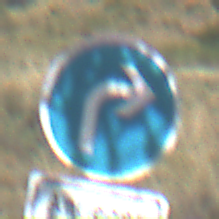
Verkehrszeichen: VorgeschriebeneFahrtrichtungRechts
Zusatzzeichen unten: PersonengruppenFrei1
Umgebung: Outdoor, Nature
Tageszeit: Midday
Wetter: PartlyCloudy
Licht: Natural
Jahreszeit: NotSpecified
Kontrast: HighContrast